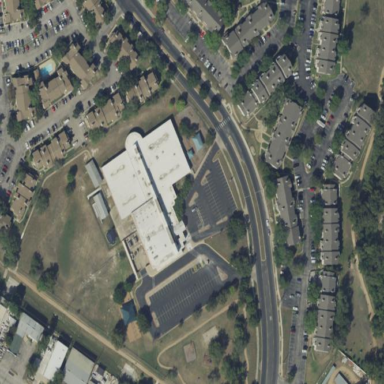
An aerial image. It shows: School.